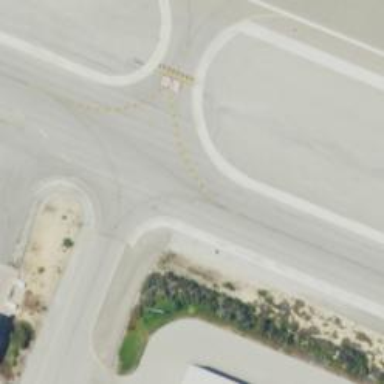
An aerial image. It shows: Image of taxiway at airport.